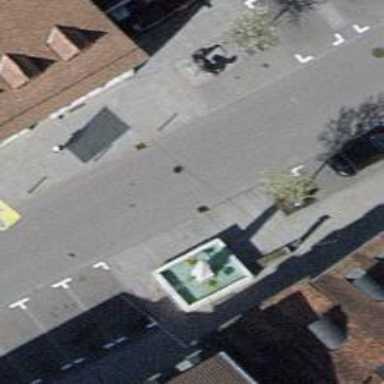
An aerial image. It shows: Bollard.